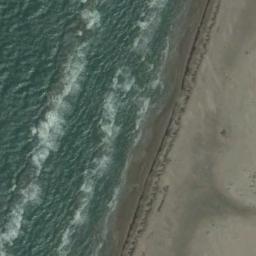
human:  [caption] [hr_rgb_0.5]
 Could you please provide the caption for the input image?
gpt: There is a clear coastline between the beach and the green water .

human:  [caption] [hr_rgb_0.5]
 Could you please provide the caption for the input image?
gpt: The beach with brown sand and the color of the seawater is dark green .

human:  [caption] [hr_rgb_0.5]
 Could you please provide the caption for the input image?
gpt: There was a lot of spray near the beach .

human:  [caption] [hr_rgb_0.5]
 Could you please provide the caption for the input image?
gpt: There are blue sea water and waves landing on the beach .

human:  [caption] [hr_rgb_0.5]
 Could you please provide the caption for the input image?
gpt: There are water marks on the beach .